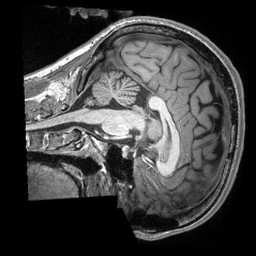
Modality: T1w
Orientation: sagittal
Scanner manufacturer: siemens
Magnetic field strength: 3 T
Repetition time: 2.3 s
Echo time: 0.00308 s